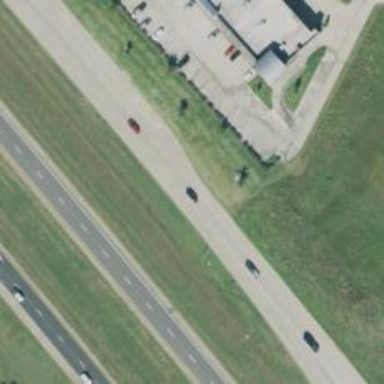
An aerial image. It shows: Secondary road with frontage road.